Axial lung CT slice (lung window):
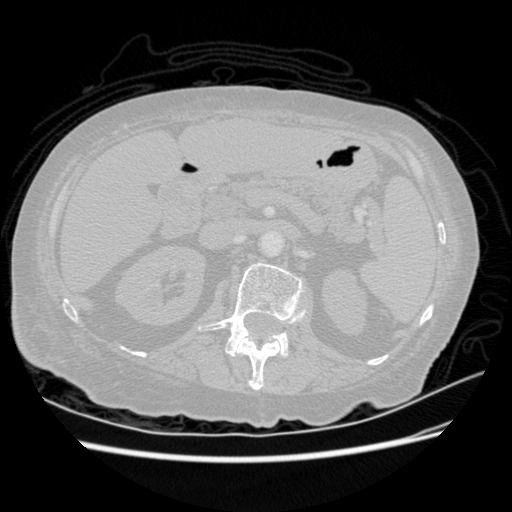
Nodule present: no